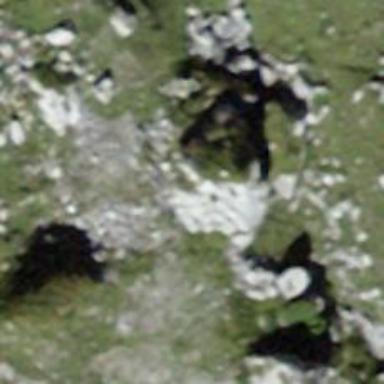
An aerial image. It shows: Natural rock formation.